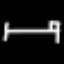
Label: bed